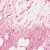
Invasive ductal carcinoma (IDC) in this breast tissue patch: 0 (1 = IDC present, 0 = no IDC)